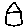
Label: house